Field crop: maize
Growth stage: 2
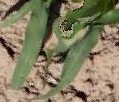
Species: maize